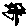
Label: tree